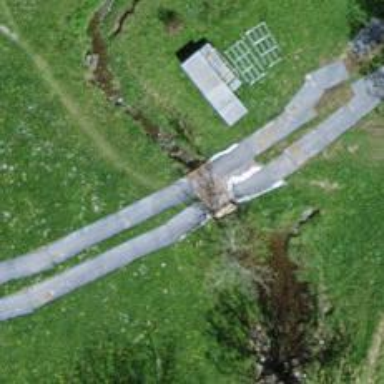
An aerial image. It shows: Track road on bridge with rough grade 5 surface.